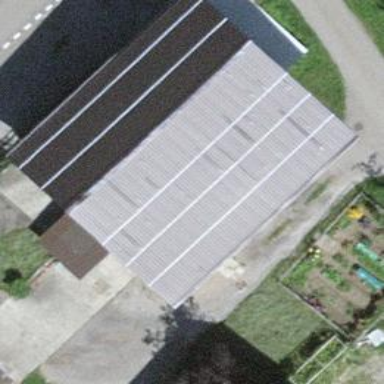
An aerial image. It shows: Solar power generator.